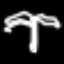
Label: palm tree